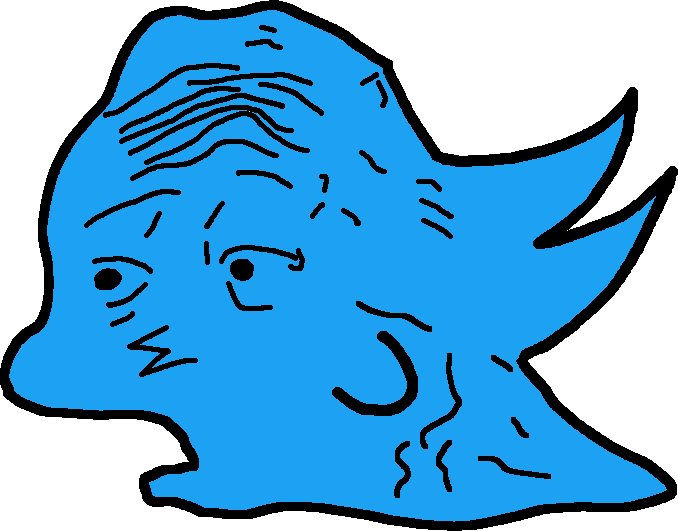
Label: 5_Yes_Honey